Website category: book
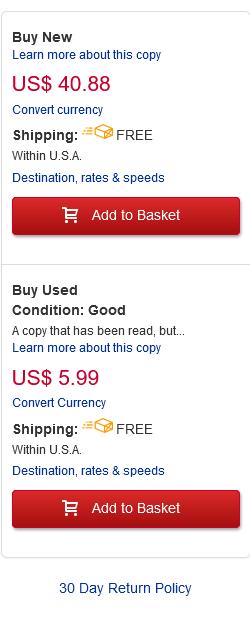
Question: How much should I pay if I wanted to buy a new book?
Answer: US$ 40.88

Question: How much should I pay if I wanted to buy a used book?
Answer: US$ 5.99

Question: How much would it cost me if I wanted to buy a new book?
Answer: US$ 40.88

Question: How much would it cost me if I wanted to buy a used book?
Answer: US$ 5.99

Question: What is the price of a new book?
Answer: US$ 40.88

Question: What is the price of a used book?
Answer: US$ 5.99

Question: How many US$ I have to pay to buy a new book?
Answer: US$ 40.88

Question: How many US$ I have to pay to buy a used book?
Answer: US$ 5.99

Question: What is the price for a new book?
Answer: US$ 40.88

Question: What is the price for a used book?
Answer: US$ 5.99

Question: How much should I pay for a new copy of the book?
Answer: US$ 40.88

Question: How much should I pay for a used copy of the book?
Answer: US$ 5.99

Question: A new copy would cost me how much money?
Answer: US$ 40.88

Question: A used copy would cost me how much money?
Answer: US$ 5.99

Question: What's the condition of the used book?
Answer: Good

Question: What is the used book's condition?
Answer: Good

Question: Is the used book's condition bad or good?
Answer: Good

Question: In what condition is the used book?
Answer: Good

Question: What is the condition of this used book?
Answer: Good

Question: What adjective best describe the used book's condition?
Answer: Good

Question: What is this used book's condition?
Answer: Good

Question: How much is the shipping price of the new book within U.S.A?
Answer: FREE

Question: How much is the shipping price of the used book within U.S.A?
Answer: FREE

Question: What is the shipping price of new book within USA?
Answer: FREE

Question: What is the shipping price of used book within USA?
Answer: FREE

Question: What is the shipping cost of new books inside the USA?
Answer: FREE

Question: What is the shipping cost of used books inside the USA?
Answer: FREE

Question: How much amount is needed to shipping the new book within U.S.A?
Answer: FREE

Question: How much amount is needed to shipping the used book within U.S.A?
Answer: FREE

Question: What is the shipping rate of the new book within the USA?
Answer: FREE

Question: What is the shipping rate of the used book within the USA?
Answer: FREE

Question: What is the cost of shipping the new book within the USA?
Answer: FREE

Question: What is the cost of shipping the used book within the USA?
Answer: FREE

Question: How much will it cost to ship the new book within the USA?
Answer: FREE

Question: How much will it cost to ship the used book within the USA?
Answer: FREE